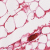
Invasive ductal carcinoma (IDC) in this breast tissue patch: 0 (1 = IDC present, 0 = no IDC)